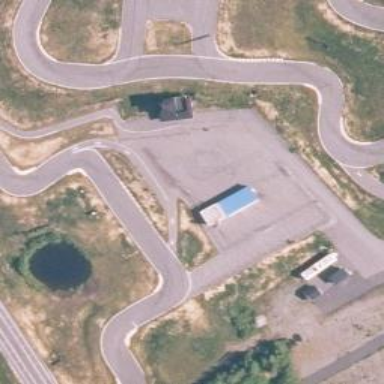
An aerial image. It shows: Asphalt raceway for karting.